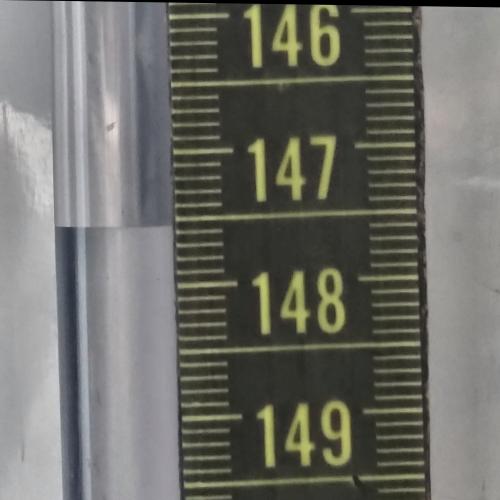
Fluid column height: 147.6 cm